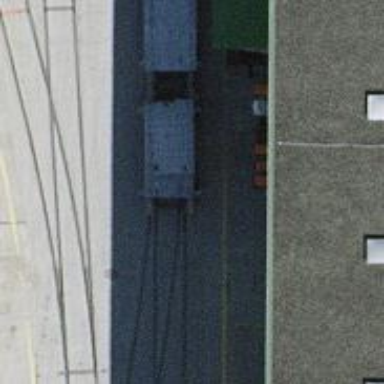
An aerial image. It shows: Railway yard with one track.